Aerial crown-view tile of a tropical tree (Barro Colorado Island, Panama), acquired 20250512:
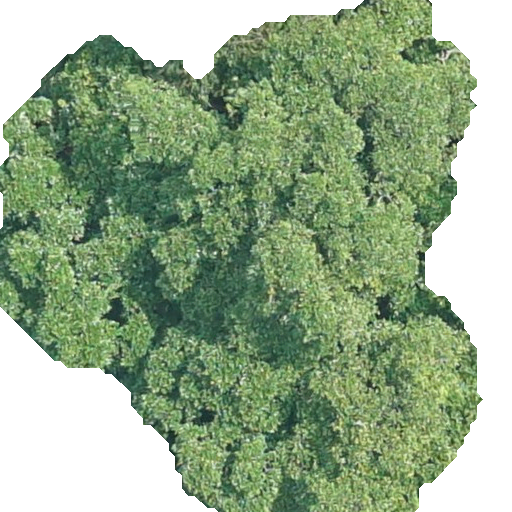
Species: Ficus obtusifolia
GBIF accepted scientific name: Ficus obtusifolia
Crown area: 279.893 m²